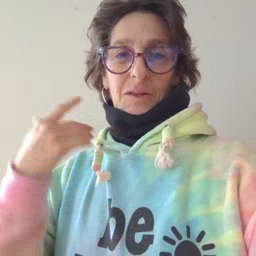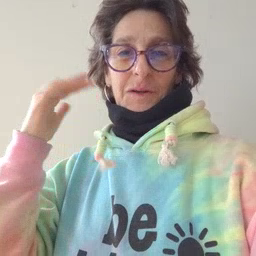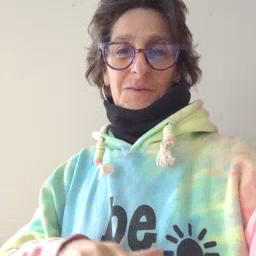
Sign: snow